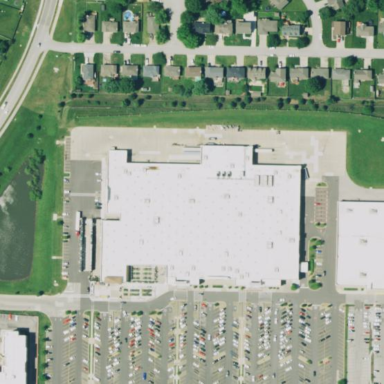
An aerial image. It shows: Retail building housing supermarket.